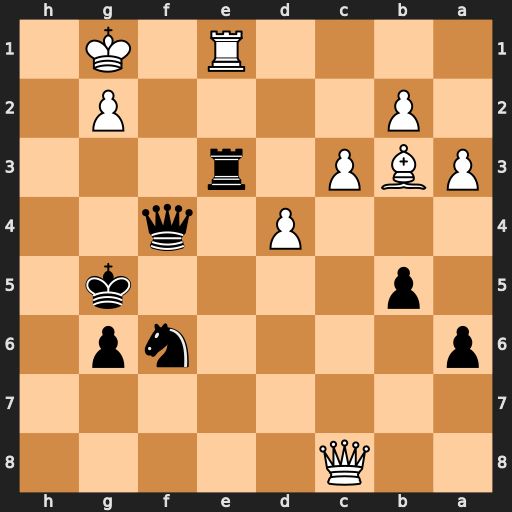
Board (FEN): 2Q5/8/p4np1/1p4k1/3P1q2/PBP1r3/1P4P1/4R1K1
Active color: b
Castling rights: -
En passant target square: -
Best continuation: Rxe1#